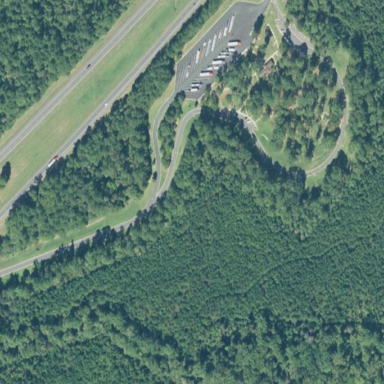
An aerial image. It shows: Rest area on the road with sanitary dump station.